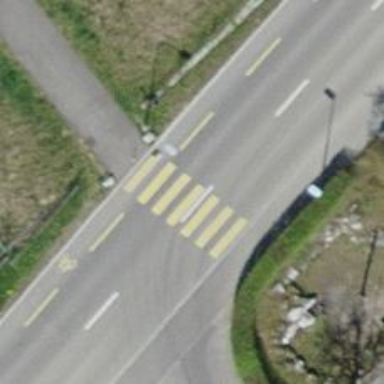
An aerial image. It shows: Zebra crossing on the road.